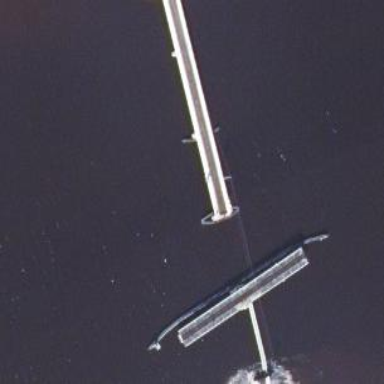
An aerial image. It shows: Continuous rail on swing bridge.